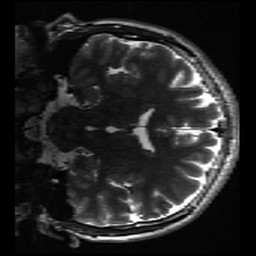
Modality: inplaneT2
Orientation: coronal